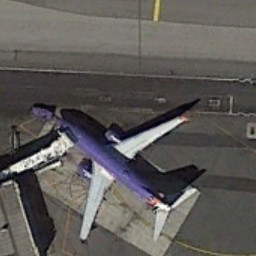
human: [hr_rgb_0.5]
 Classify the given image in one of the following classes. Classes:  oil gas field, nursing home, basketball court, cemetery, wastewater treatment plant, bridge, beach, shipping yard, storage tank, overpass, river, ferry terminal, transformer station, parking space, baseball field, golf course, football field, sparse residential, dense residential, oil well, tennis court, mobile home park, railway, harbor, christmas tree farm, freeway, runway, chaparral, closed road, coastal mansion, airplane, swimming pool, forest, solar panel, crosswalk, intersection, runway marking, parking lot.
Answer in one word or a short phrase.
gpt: airplane